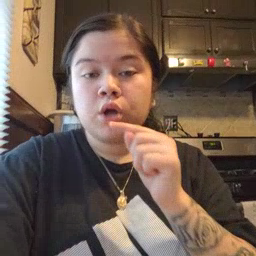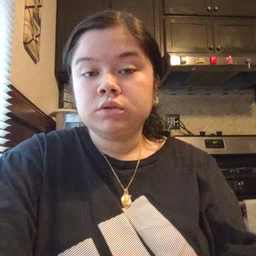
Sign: toothbrush